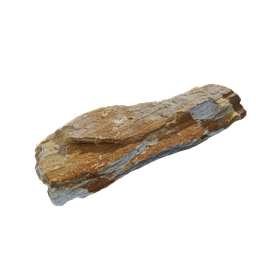
Label: nature